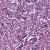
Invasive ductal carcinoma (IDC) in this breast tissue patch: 1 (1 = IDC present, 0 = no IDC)